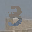
Label: 3